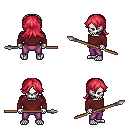
a pixel art fantasy rpg character, male body template, skeleton, maroon long-sleeve shirt, magenta pants, ruby red loose hair, spear, four views (front, back, left, right), 2x2 character sprite sheet, small pixel art, hard edges, no anti-aliasing